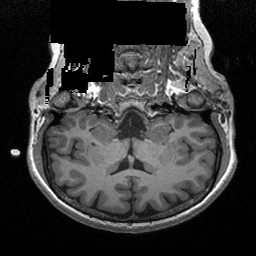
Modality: T1w
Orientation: sagittal